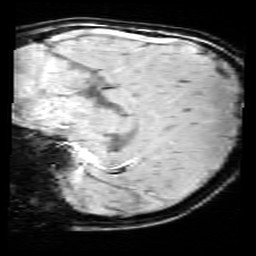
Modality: SWI
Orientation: sagittal
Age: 9
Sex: female
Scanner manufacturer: siemens
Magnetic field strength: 3 T
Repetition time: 0.027 s
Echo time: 0.02 s